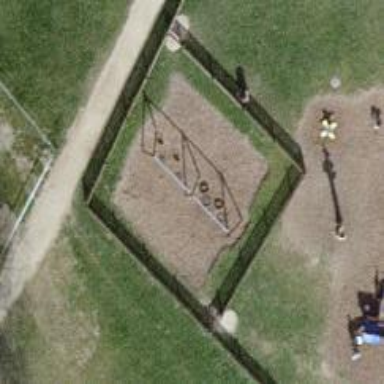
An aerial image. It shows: Playground with swings.